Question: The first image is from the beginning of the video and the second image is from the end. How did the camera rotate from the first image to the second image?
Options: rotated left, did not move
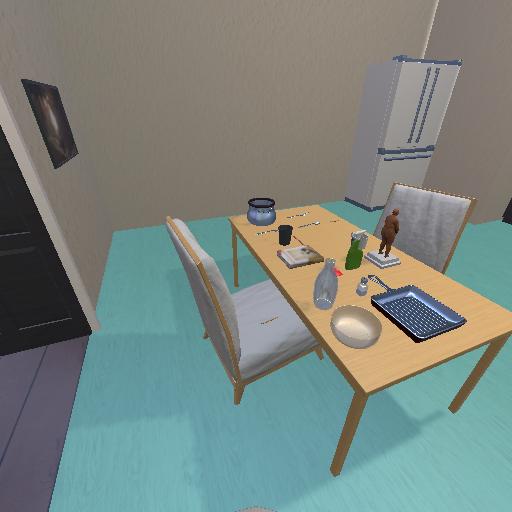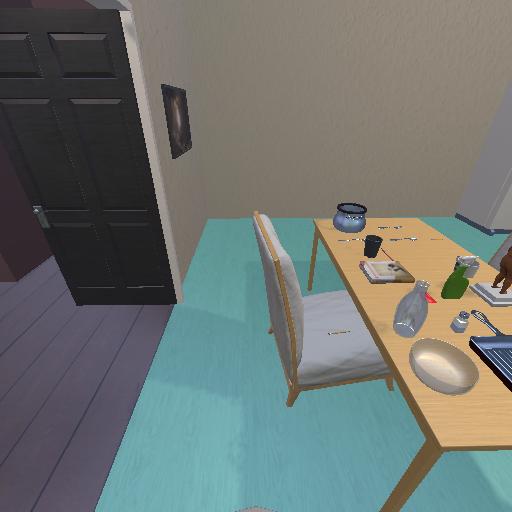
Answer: rotated left